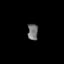
Tissue: skin
Cell type: Others
Senescence score: 0.7275
Nuclear area (px): 164
Mean DAPI intensity: 116.896